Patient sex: M
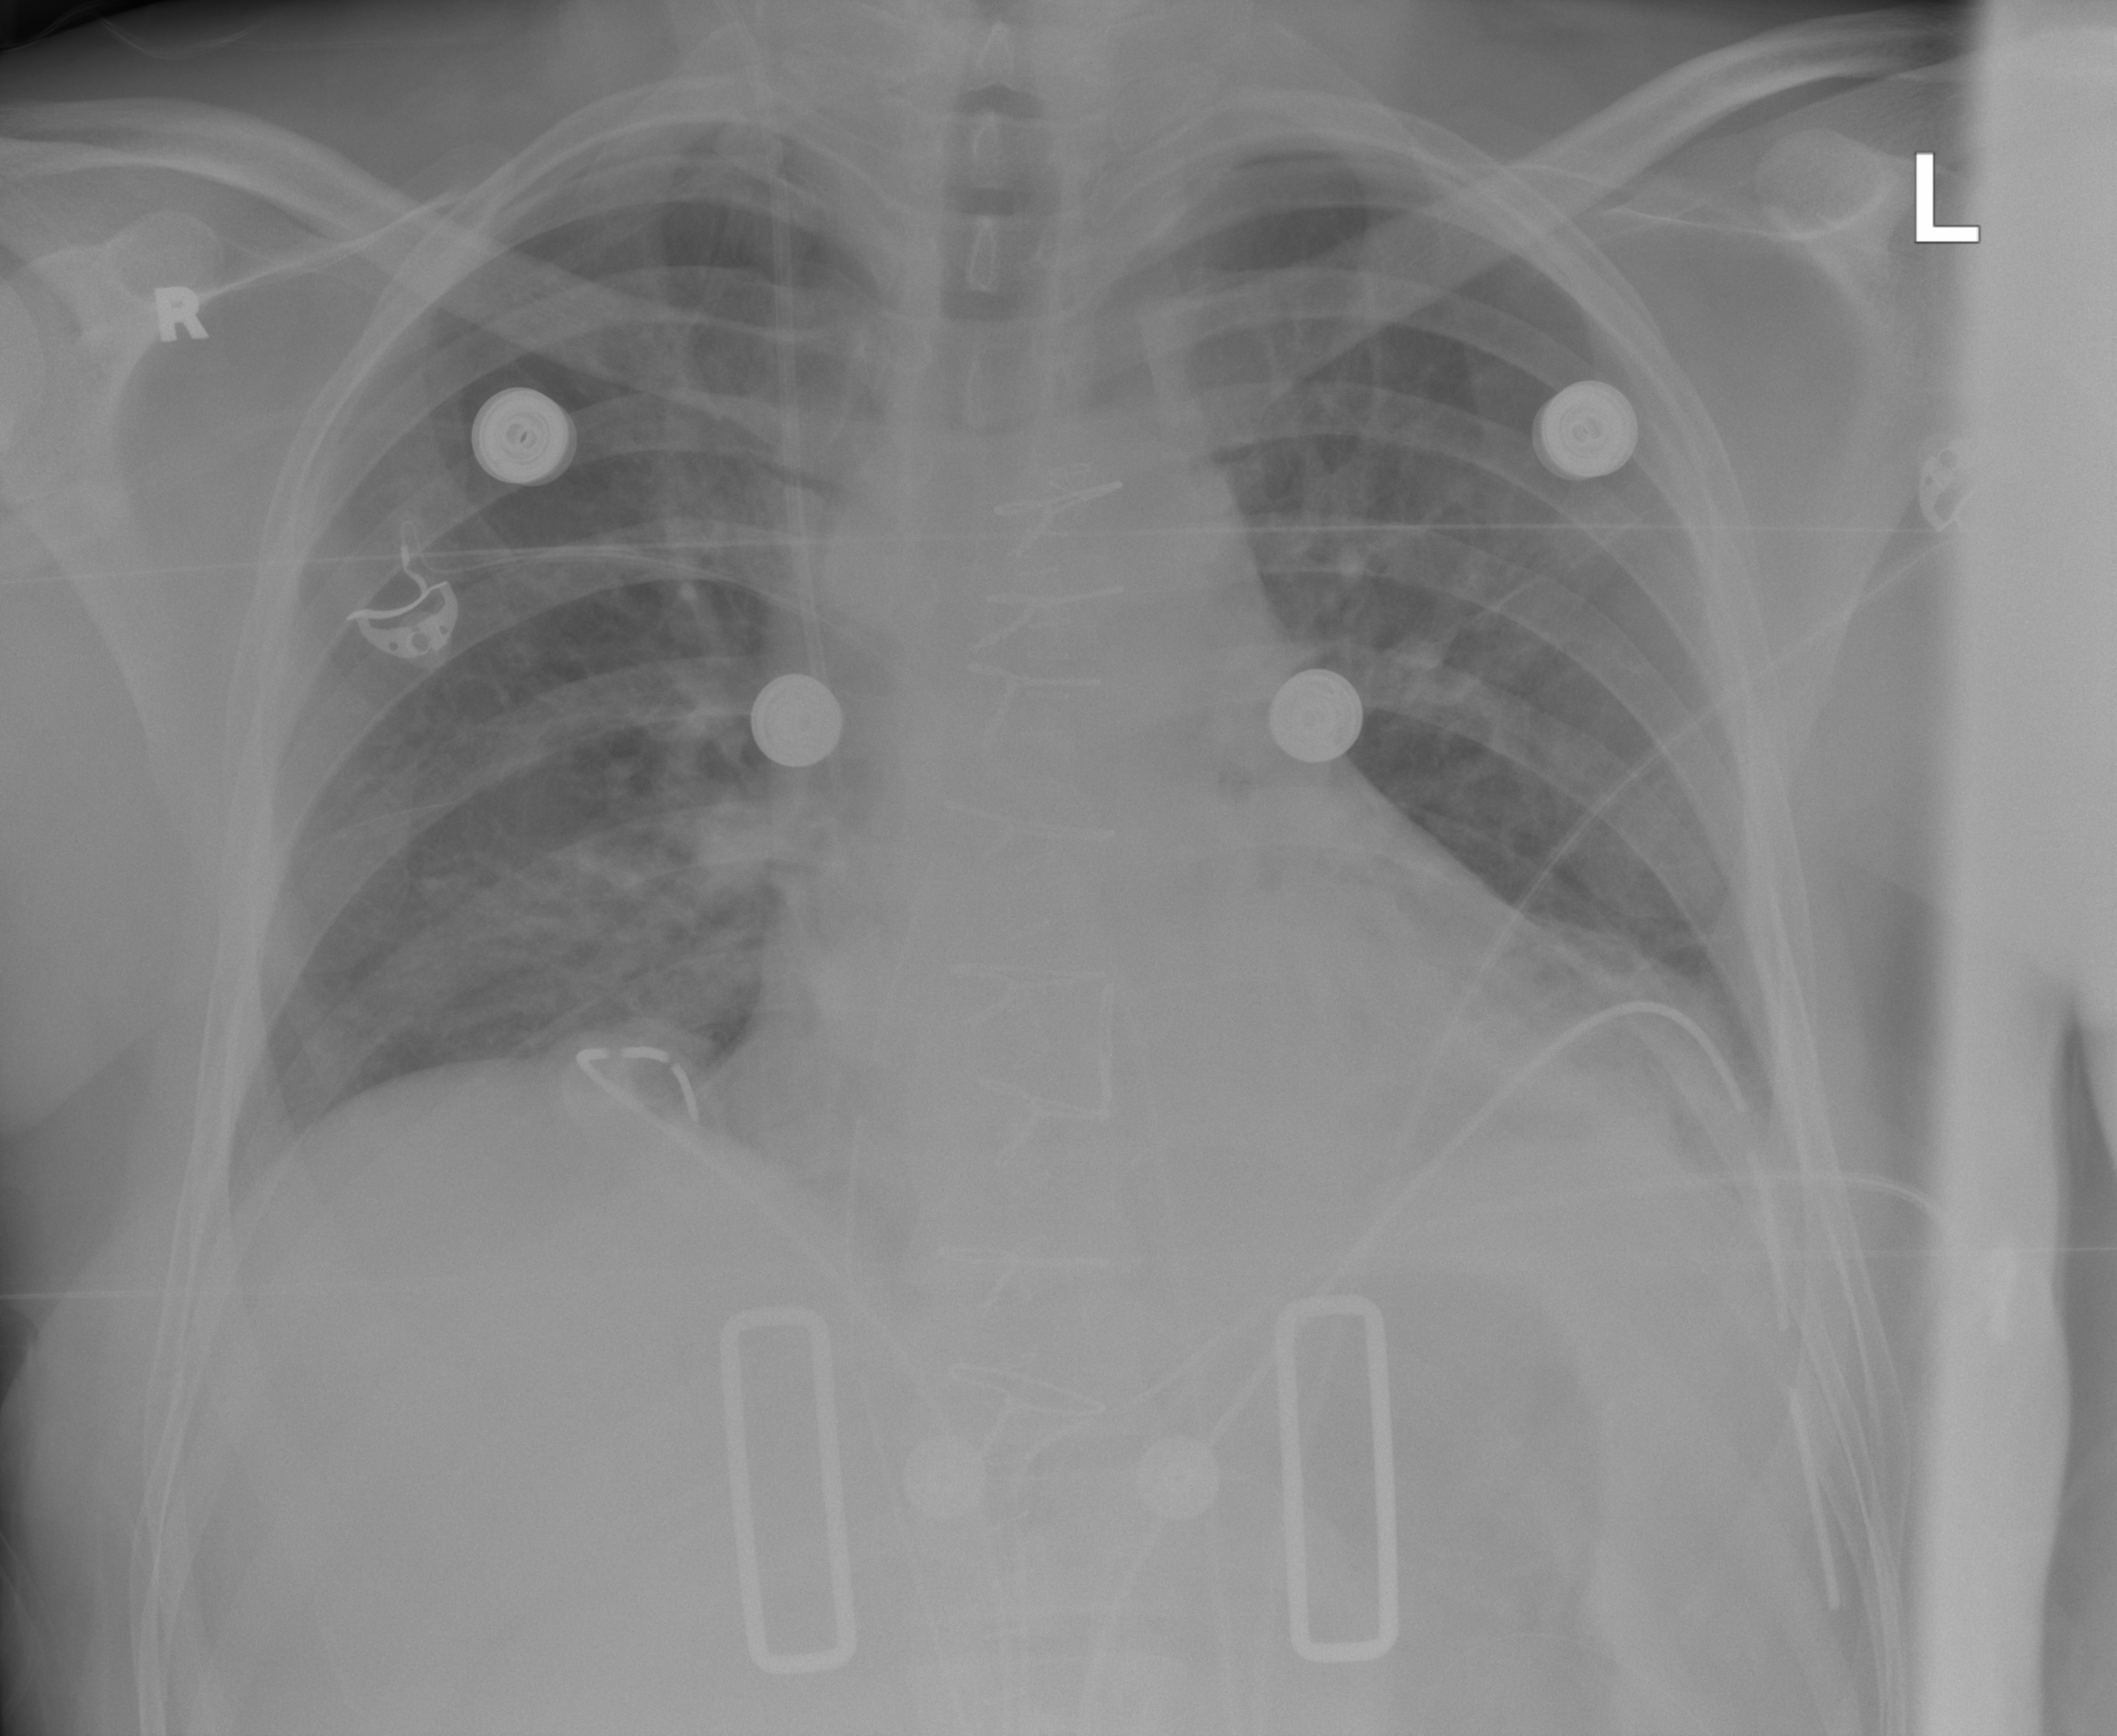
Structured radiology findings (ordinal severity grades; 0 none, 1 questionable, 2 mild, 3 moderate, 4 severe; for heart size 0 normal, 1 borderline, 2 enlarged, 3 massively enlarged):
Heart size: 2
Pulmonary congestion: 0
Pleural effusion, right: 0
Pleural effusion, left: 1
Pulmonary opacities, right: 0
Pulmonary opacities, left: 0
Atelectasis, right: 2
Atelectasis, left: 0